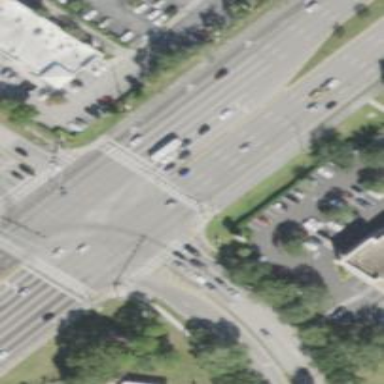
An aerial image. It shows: Marked crossing on footway.